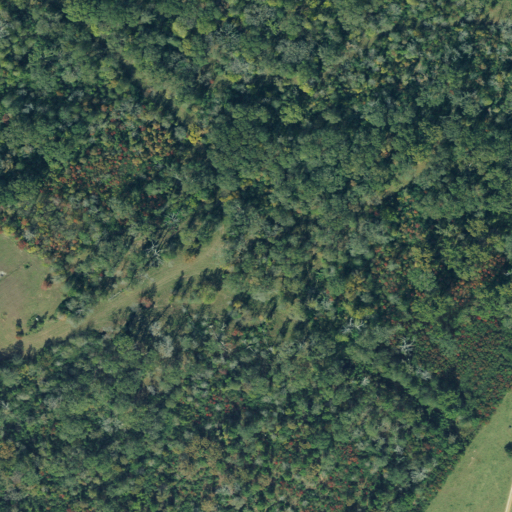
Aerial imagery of valley in Texas named Red Oak Hollow containing woody wetlands, mixed forest, pasture, evergreen forest, and open development